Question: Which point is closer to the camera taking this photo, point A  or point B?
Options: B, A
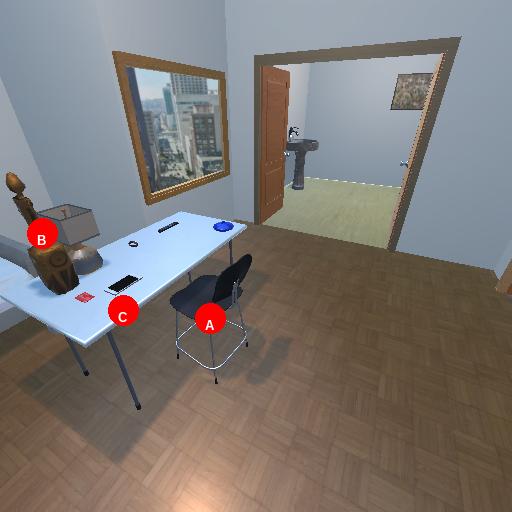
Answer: B